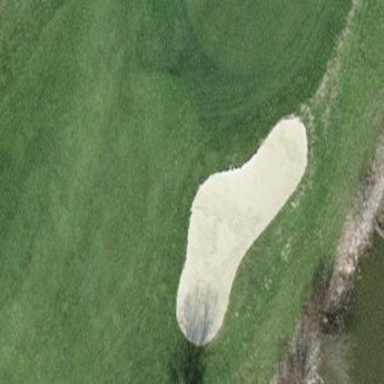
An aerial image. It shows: Golf bunker filled with sandy terrain.